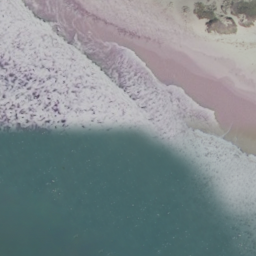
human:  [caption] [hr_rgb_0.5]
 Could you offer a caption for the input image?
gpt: Waves come to the white sand beach over and over again and throw up white foams .

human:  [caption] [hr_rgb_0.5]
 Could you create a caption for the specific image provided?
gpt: The waves coming over and over again to the sand beach .

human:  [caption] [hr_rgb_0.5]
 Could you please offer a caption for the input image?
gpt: Waves slapping a white sand beach throw up white foam .

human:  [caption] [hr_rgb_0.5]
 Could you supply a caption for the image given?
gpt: This is a beach with green sea and white sands .

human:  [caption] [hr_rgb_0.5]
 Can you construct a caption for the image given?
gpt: Waves come to the white sand beach over and over again with white foasm .